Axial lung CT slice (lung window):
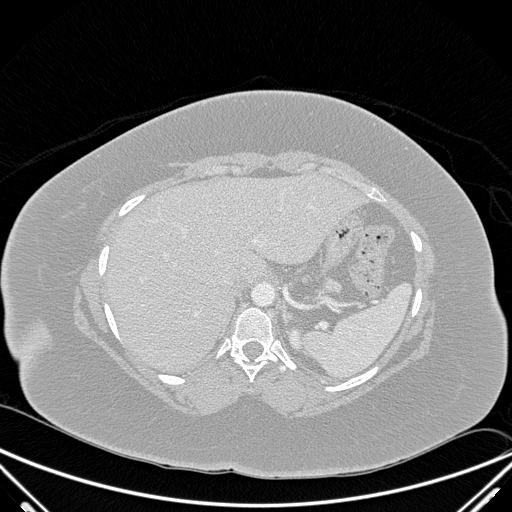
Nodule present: no